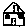
Label: house